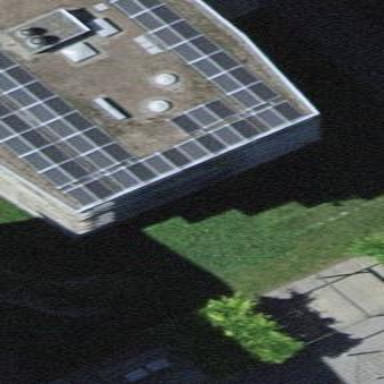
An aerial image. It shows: Solar power generator with photovoltaic panels.